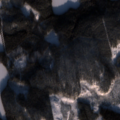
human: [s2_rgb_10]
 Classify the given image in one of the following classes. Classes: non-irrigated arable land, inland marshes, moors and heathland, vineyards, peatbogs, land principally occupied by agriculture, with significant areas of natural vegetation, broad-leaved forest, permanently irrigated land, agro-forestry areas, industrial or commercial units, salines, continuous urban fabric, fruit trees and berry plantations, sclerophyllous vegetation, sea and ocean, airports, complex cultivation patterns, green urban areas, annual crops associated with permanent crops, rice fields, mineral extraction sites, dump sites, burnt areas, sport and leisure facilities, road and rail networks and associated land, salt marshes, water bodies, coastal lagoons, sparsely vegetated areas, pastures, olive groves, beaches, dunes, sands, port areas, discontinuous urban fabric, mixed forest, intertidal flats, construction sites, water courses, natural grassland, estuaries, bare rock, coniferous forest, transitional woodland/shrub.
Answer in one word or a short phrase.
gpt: coniferous forest, mixed forest, transitional woodland/shrub, water bodies